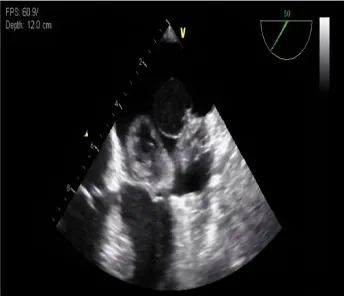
(B) Transesophageal echocardiography, systole. The mass which is composed of three different parts are shown.
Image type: radiology (ultrasound)